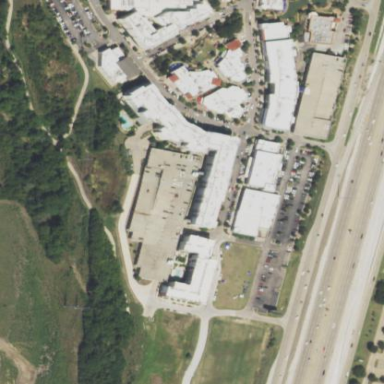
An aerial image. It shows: Retail area.